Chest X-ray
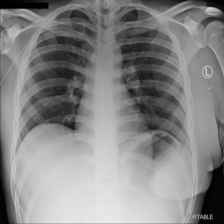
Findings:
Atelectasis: negative
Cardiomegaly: negative
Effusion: negative
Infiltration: negative
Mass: negative
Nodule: negative
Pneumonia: negative
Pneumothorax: negative
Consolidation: negative
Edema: negative
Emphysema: negative
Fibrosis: negative
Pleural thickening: negative
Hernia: negative